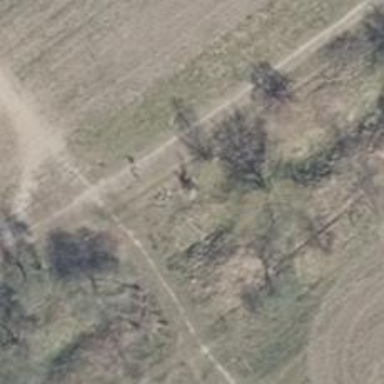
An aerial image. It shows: Shelter that serves as hunting stand.